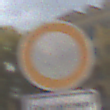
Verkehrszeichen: VerbotFahrzeugeAllerArt
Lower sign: BesondereFahrzeugeUndTransportgueter10
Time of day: MorningAfternoon
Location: Outdoor (Suburban)
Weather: PartlyCloudy
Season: NotSpecified
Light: Natural